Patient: sex F, age 69
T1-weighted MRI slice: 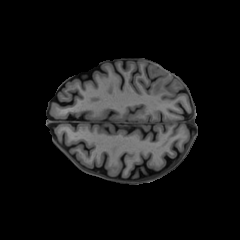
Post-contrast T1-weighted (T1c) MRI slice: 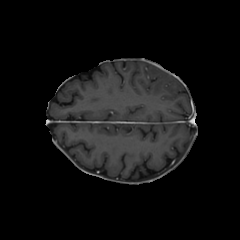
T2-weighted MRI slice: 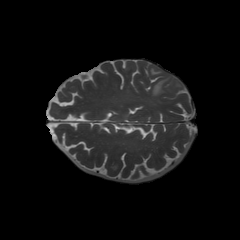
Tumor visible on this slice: yes
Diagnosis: Glioblastoma, IDH-wildtype
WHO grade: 4